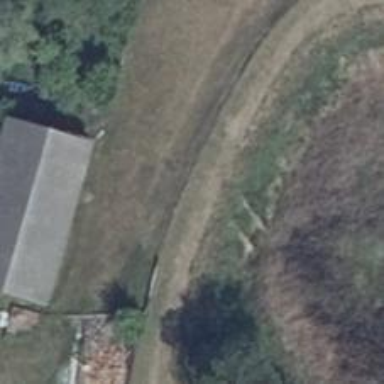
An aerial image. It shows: Embankment path.